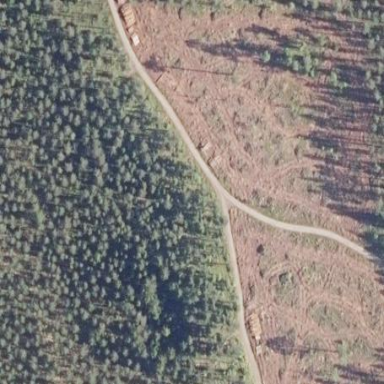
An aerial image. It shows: Clearcut area with scrub vegetation.